Question: Find the minimum number of moves required to get from the Tower of Hanoi state described in the figure to the completed state
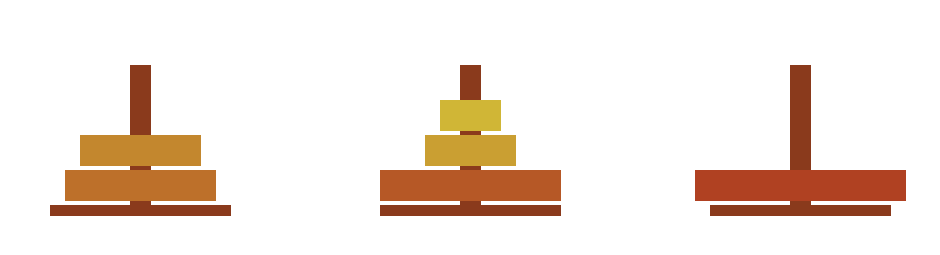
Answer: 19